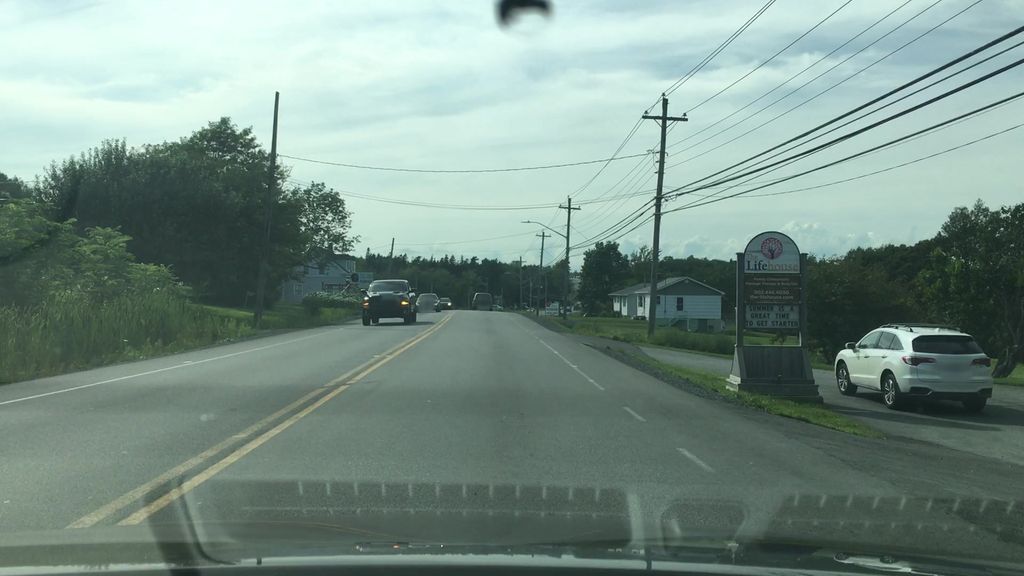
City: halifax